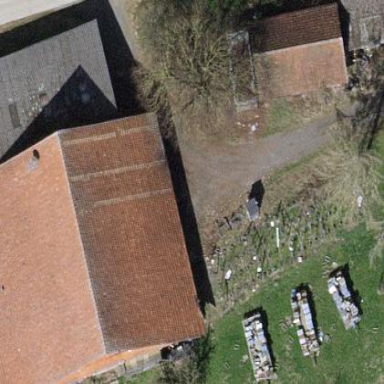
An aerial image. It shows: Farmyard area.